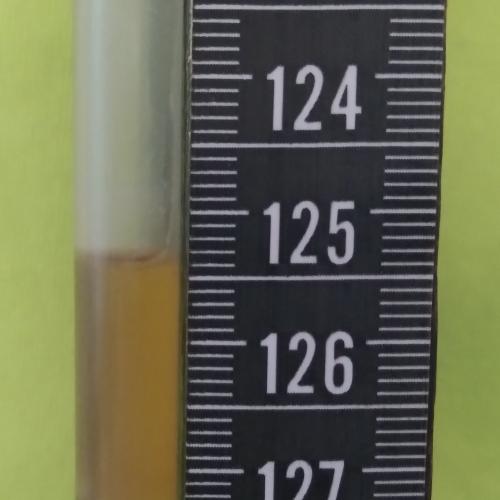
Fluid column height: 125.3 cm